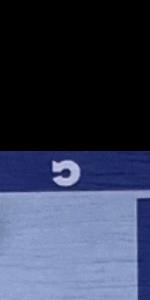
Label: Empty